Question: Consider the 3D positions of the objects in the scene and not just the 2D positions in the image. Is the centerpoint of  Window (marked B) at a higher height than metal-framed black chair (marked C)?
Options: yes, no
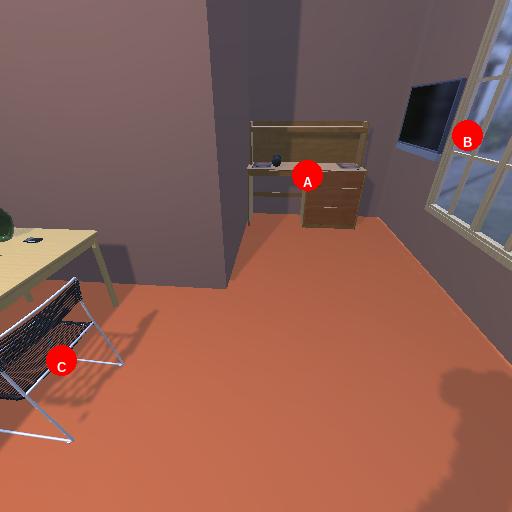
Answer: yes